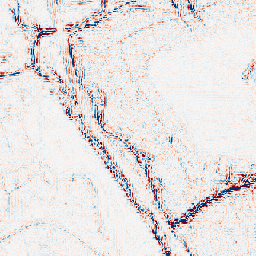
Category: wavelet
Decomposition family: wavelet_dwt
Decomposition parameters: wavelet: db2
level: 2
Upsampling method: nearest
Upsampling parameters: scale: 8
Upsampling scale: 8